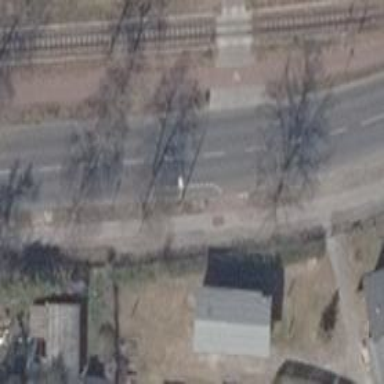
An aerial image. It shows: Unmarked road crossing.